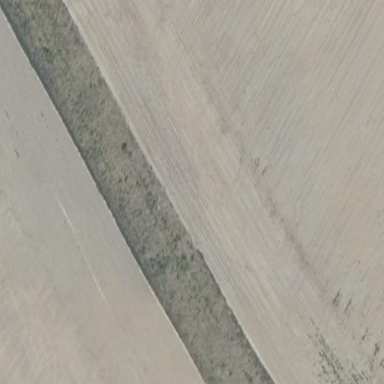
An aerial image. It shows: Fence surrounding area with scrub vegetation.